Question: I have the following Python plotnine code:
'''
ggplot(df)
+ geom_point(aes("Distance", "Force"), size=2)
+ geom_path(aes("xfit", "yfit"))
'''
Where Distance, Force, xfit, and yfit are just lists of values from my dataframe.
That produces this plot:

I am trying to add error bars to all the points. The way to do this seems to be using: '+ geom_errorbar()' which in R with ggplot2 is very straightforward: 'geom_errorbar(ymin = Length - yerr, ymax = Length + yerr)'. However, I haven't been able to get it to work in python with plotnine, and there don't seem to be any code examples using errorbars.
<URL>. I didn't find it helpful though.
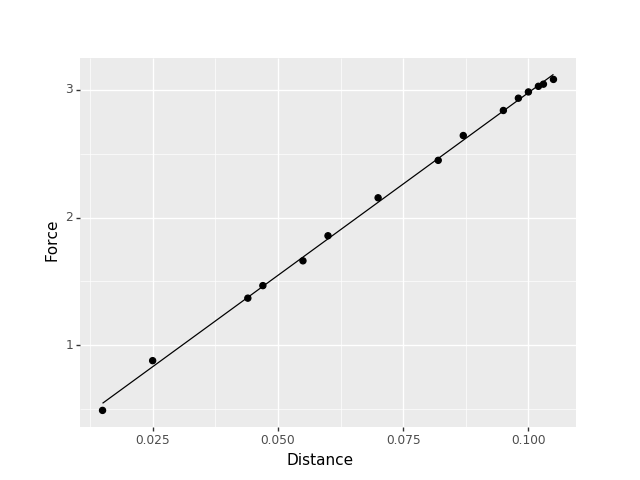
Answer: <URL> I'll paste the answer below in case it disappears from GitHub for some reason. The question I asked there was the exact as here same.
It's just as straight forward in plotnine, using strings instead of alternative evaluation. Note that you have defined your aes on the geom_point and not on the plot, so you have to tell the error bar about the x values.
'''
from plotnine import *
import pandas as pd
df = pd.DataFrame({"Distance": [1,2,3], 'Force': [4,5.5,6], 'yerr': [0.1, 0.5, 3]})
ggplot(df) + geom_point(aes("Distance", "Force"), size=2) + geom_errorbar(aes(x="Distance", ymin="Force-yerr",ymax="Force+yerr"))
'''
<URL>